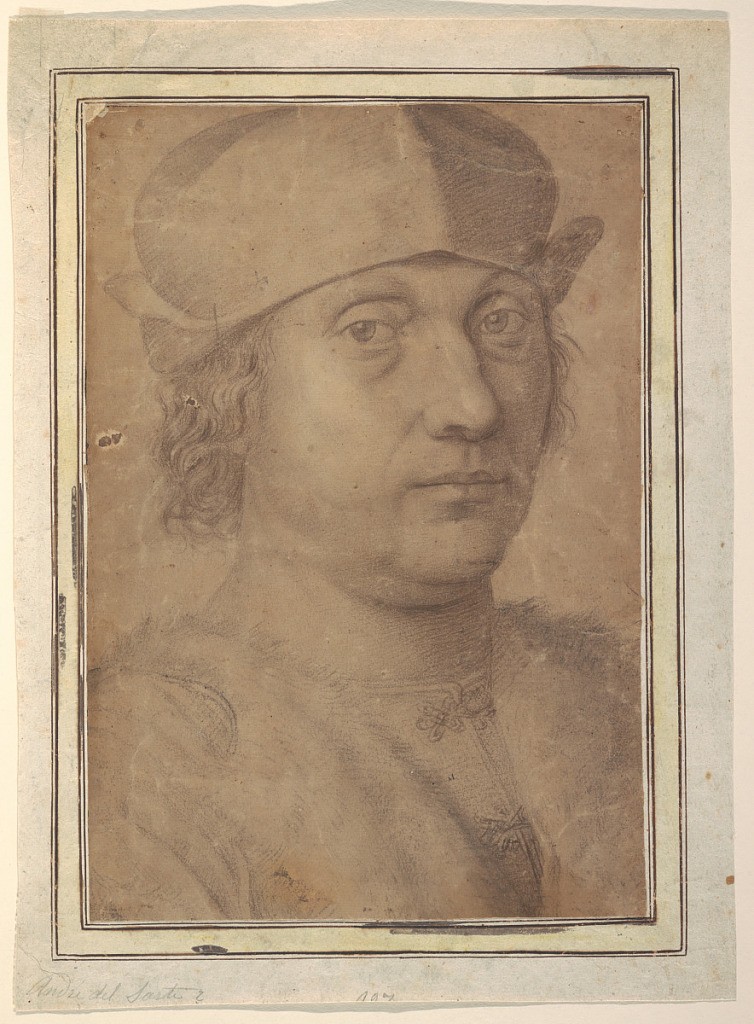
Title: Portrait of a Man
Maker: Francesco Bonsignori, Italian, ca. 1460-1519
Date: ca. 1510
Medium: Black chalk on brown paper mounted on paper
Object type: Drawing
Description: Portrait bust of a man wearing a cap and fur-trimmed coat. Framing lines.